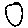
Label: circle